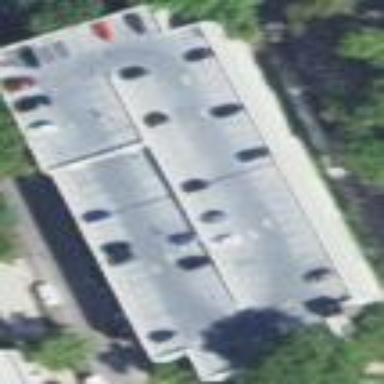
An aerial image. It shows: Multi-storey garage building used for parking.